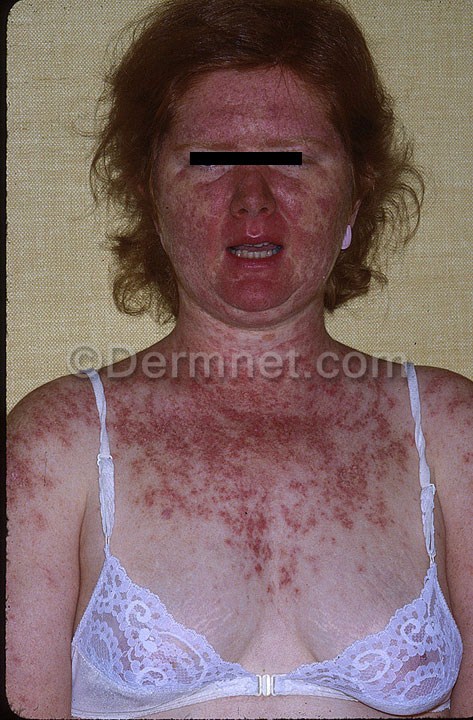
Disease: Lupus and other Connective Tissue diseases